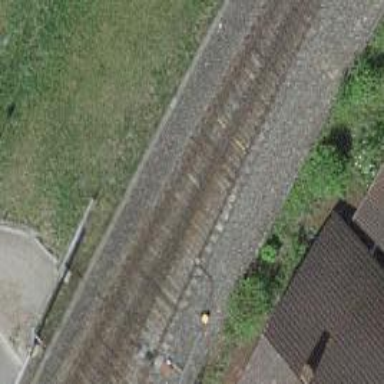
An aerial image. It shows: Railway siding with one electrified track and contact line for powering the train.